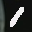
Label: 1